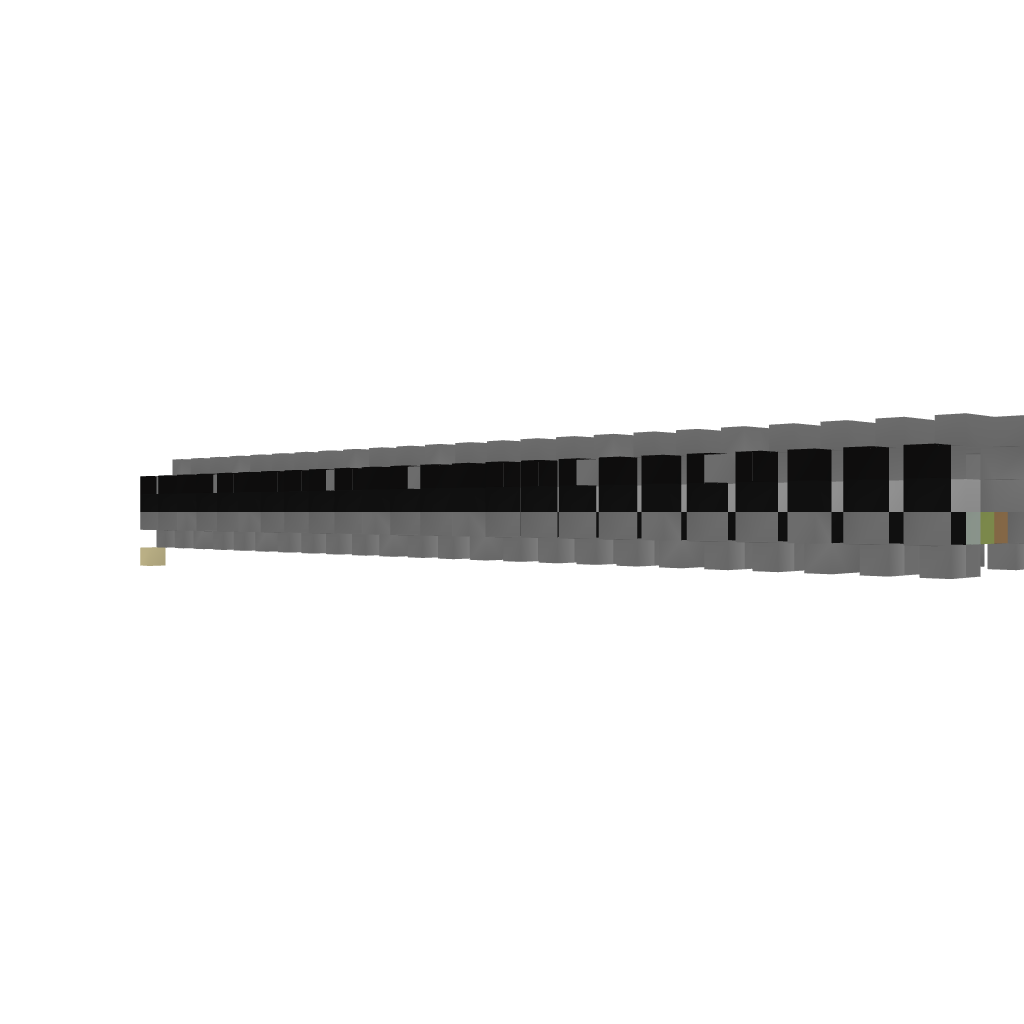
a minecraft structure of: temple run :D